Field crop: maize
Growth stage: 2
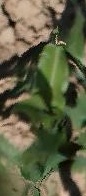
Species: maize